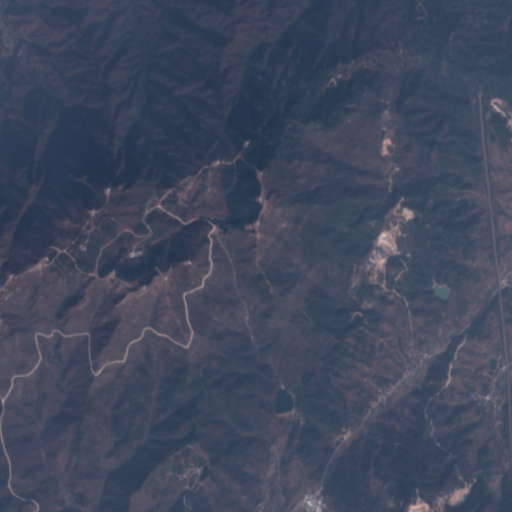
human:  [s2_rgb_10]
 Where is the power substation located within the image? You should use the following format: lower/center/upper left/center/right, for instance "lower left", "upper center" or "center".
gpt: The power substation is located in the center left of the image.
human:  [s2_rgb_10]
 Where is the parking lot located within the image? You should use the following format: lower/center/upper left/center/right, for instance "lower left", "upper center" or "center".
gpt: There is no parking lot in the image.